Current action and preconditions to check: path_clear

Your task: For each precondition in the list above, predict whether it will hold at this action.

Consider the current scene as observed from the mobile robot's camera, and analyze the predicted future states of all dynamic agents (e.g., people, animals, vehicles, or any moving entities) within the NEXT SECOND.

IMPORTANT: Only answer "very likely" if you are absolutely certain—based on strong, clear evidence—that a dynamic agent will violate the precondition in the predicted future state. Do NOT answer "very likely" for unlikely, ambiguous, or low-probability risks.

Ask yourself for each precondition: Is there a high probability, with clear and convincing evidence, that the predicted future states of any dynamic agent will interfere with the predicted future state of the currently executing action within the NEXT SECOND, causing that precondition to fail?

Assess the risk level based on these predictions. Use "likely" or "very likely" if motions create a clear risk of interference.

Use "neutral" or "improbable" if agents are nearby but their predicted paths are clearly diverging or non-conflicting.

Failure Risk Categories: "very improbable", "improbable", "neutral", "likely", "very likely"

Answer Format: Output ONLY the probability_of_failure value from these categories: "very improbable", "improbable", "neutral", "likely", "very likely"

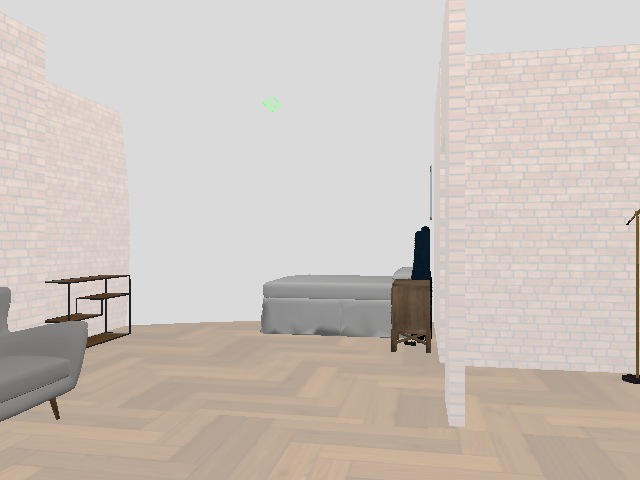

Answer: very improbable